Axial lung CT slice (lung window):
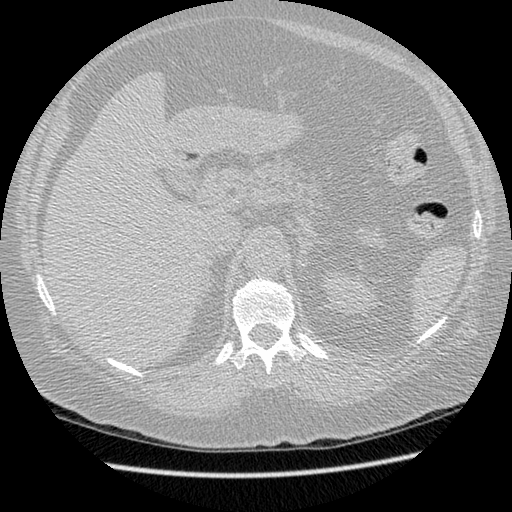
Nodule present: no